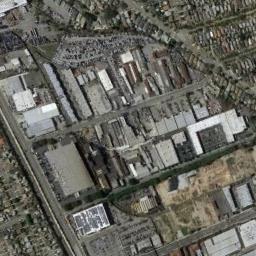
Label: industrial_area